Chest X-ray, PA view. Patient: 59 years old, sex M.
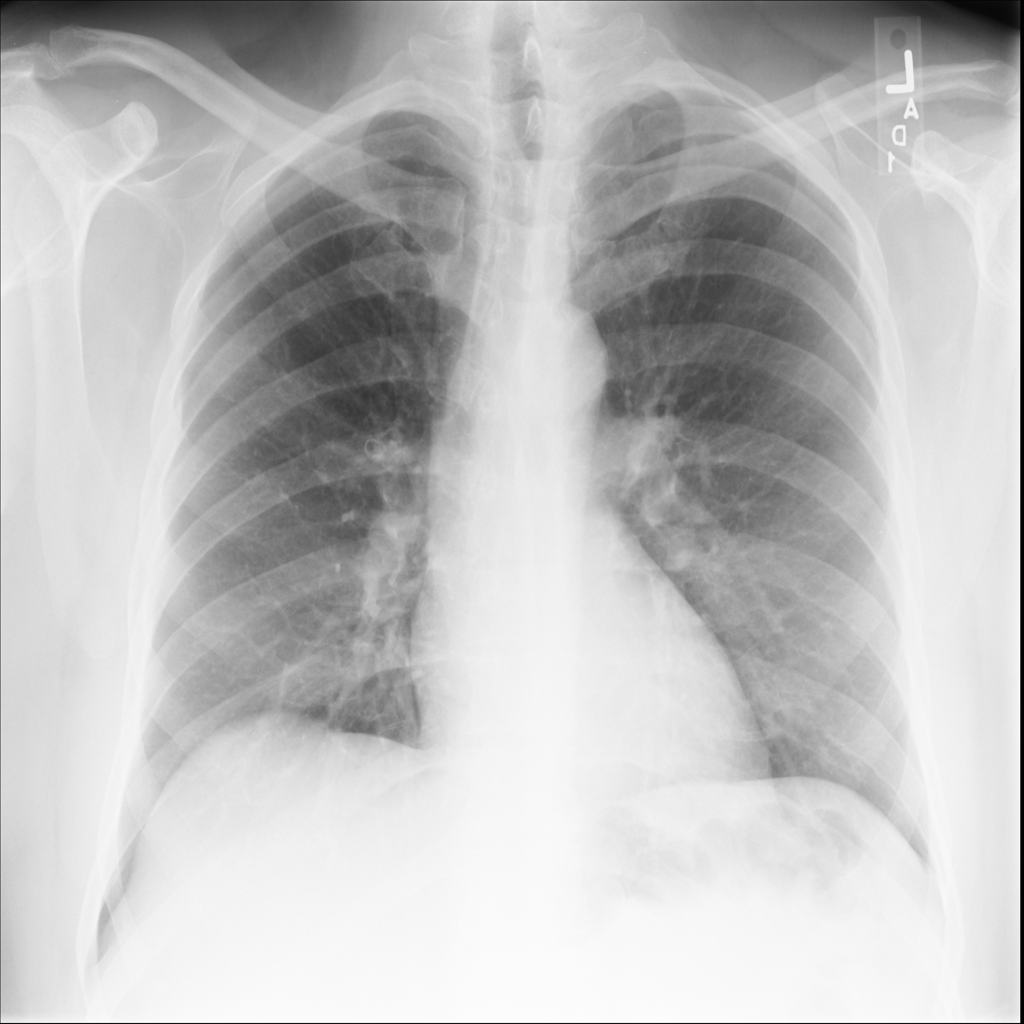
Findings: No Finding